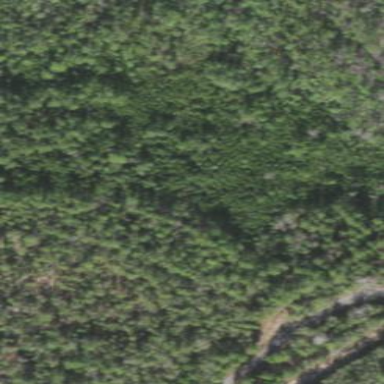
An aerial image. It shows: Forest area predominantly covered with needle-leaved trees.